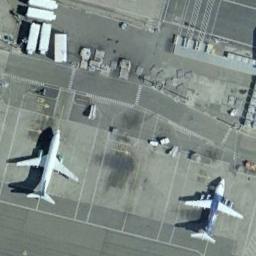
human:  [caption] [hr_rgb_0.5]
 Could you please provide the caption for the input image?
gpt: A white plane and a blue fuselage parked neatly next to the buildings inside the airport .

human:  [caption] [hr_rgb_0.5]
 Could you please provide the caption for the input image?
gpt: Here are five big trucks, Two planes and some white dividing lines .

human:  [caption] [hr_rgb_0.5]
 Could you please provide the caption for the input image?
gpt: A plane with the red mark and a white plane parked on the airport while some facilities in front of them .

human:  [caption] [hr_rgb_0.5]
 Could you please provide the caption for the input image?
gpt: Two planes are parked on the open space next to the cars and the buildings .

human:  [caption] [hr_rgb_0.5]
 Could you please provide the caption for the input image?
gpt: Two planes are in the parking lot .